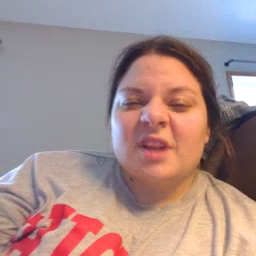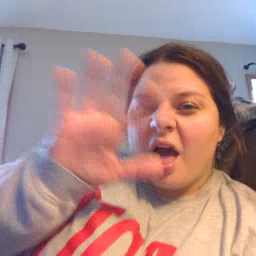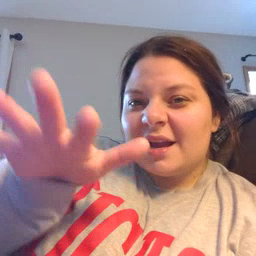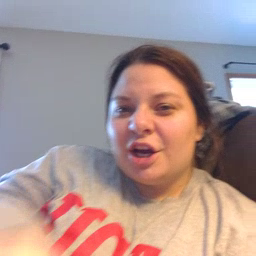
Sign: alligator